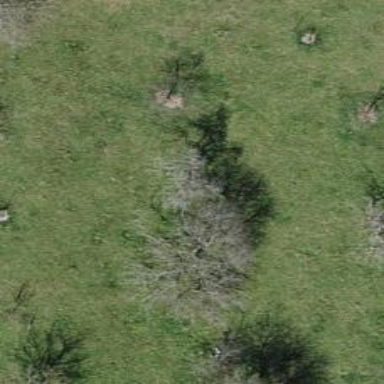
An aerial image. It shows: Beautiful tree in nature.